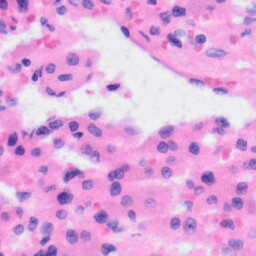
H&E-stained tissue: Liver